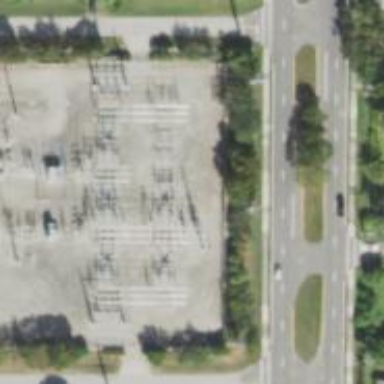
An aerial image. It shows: Switch for power supply.